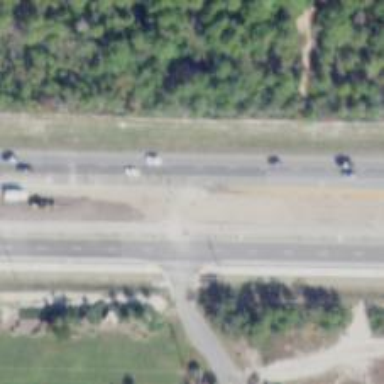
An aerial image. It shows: Trunk link highway with asphalt surface.